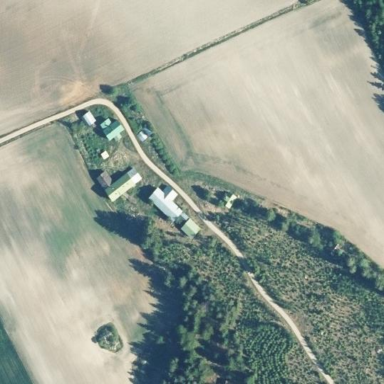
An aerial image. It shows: Farmyard area.